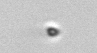
Label: nanoplankton_mix